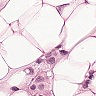
Metastatic tissue present: yes